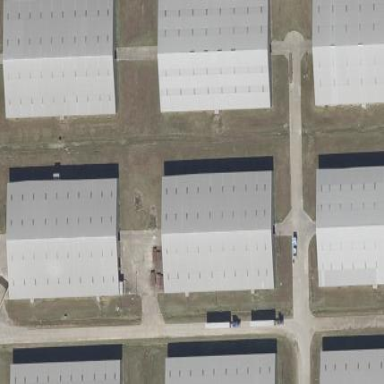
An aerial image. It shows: Warehouse.